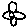
Label: flower